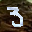
Label: 3